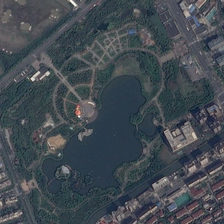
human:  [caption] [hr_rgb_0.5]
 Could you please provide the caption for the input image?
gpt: many green plants are planted in the park .

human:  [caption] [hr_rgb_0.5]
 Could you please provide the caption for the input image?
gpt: many green plants are planted in the park .

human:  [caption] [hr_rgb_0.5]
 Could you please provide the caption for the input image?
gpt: closing to the park are densely populated areas .

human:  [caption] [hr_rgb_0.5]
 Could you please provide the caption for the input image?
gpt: closing to the park are densely populated areas .

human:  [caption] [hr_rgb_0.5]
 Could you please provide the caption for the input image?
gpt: many green plants are planted in the park .